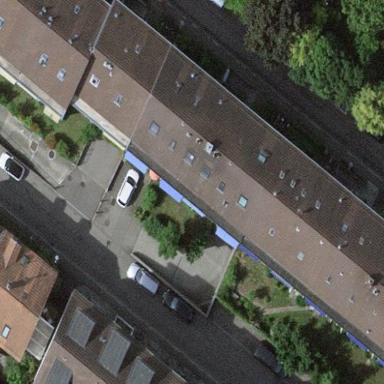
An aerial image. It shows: Gabled-roof apartment building with maroon roof tiles.